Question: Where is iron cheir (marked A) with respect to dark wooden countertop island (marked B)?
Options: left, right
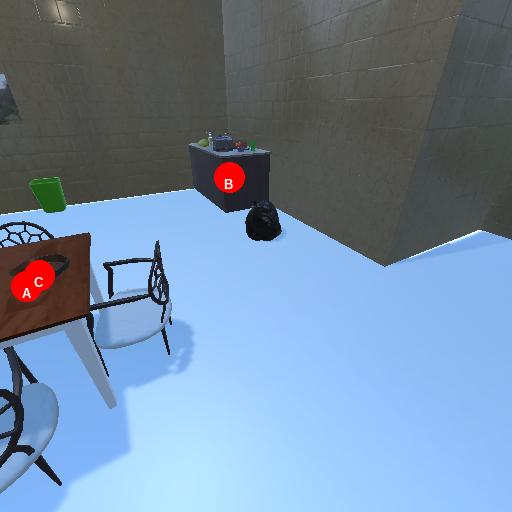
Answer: left